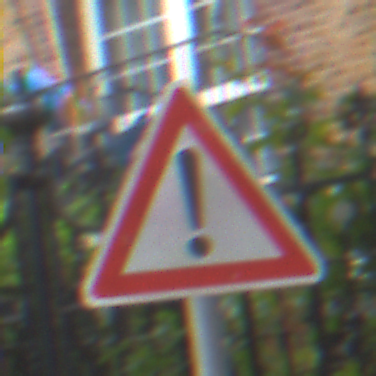
Verkehrszeichen: Gefahrenstelle
Umgebung: Outdoor, Urban
Tageszeit: MorningAfternoon
Wetter: Overcast
Licht: Natural
Jahreszeit: NotSpecified
Kontrast: LowContrast